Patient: sex M, age 73
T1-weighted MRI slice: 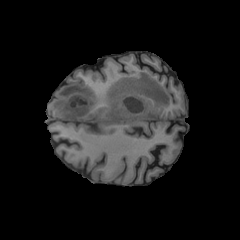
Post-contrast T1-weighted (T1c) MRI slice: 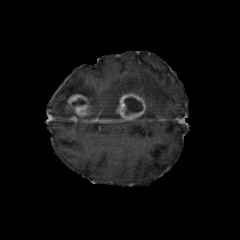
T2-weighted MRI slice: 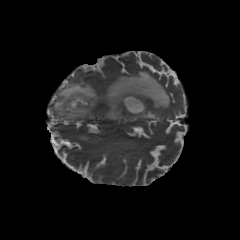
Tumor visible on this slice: yes
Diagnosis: Glioblastoma, IDH-wildtype
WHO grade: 4